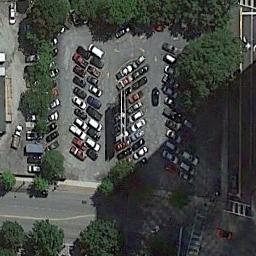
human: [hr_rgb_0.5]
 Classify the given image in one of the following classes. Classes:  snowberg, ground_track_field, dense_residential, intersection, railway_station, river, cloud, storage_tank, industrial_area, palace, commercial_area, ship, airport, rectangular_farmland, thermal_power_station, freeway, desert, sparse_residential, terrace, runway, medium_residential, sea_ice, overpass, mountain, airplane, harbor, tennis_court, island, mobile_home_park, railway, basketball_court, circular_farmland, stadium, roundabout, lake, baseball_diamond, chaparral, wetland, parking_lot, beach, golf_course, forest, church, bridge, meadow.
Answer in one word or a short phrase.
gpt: parking_lot